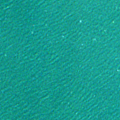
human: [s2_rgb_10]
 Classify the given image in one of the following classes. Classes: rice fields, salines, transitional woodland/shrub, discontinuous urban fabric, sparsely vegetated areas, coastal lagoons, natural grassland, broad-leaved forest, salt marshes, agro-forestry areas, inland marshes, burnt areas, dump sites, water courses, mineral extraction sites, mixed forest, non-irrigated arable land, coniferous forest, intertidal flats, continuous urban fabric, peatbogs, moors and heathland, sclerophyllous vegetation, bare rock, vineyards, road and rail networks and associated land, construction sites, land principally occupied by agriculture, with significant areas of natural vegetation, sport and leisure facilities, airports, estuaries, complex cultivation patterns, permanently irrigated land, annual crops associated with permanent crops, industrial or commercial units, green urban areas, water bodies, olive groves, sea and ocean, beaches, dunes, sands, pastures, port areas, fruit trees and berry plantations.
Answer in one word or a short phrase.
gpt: sea and ocean